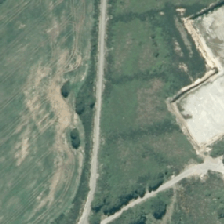
Land cover: herbaceous_freshwater_vege